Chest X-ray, AP view. Patient: 22 years old, sex M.
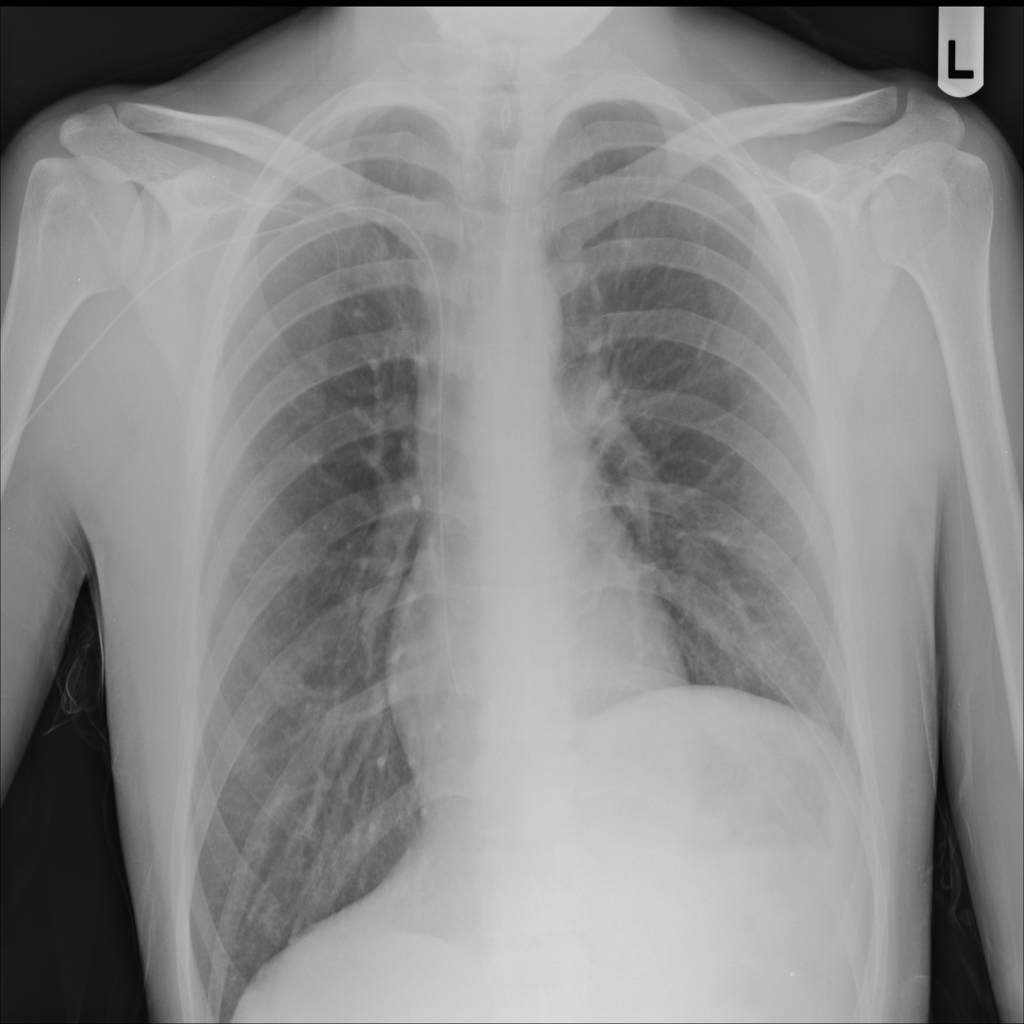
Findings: No Finding